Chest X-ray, AP view. Patient: 79 years old, sex M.
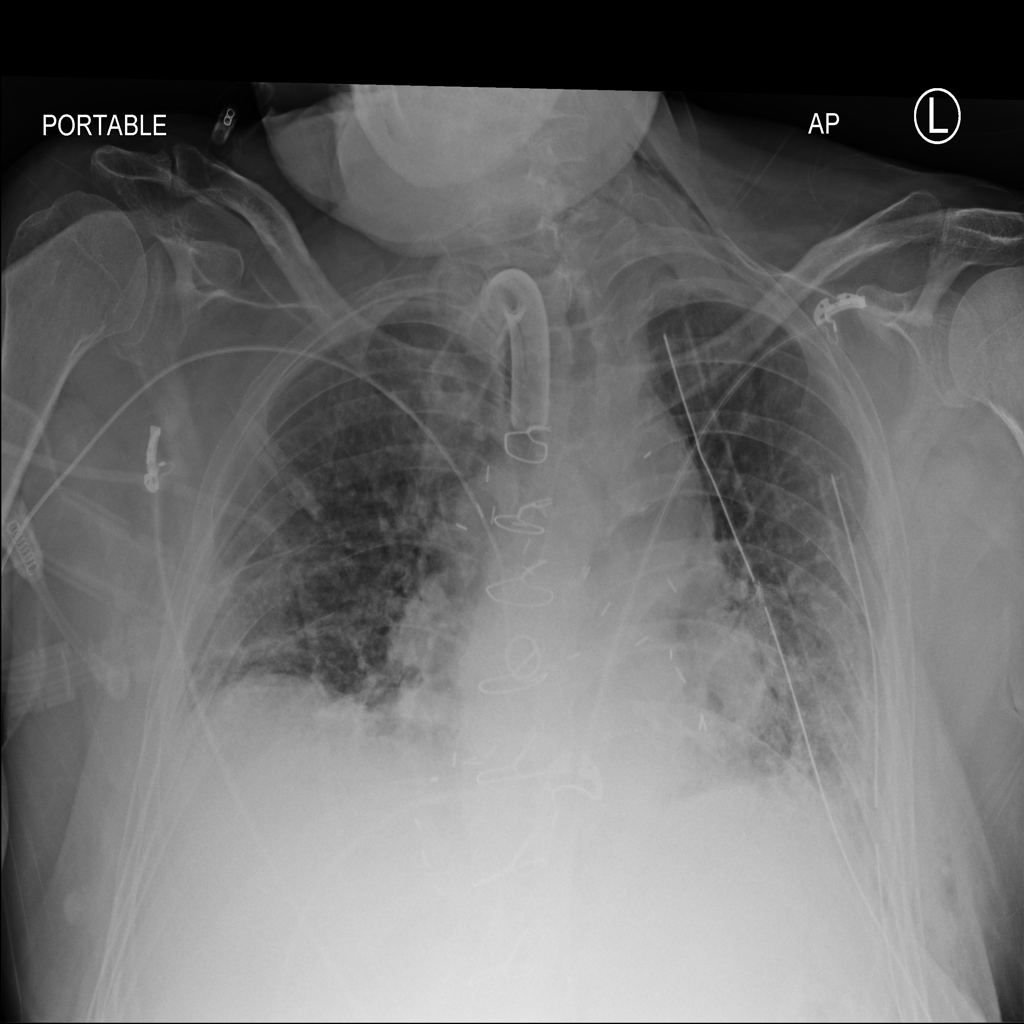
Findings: No Finding